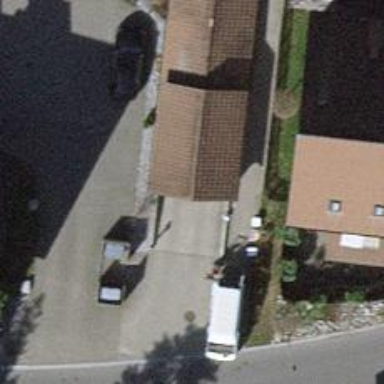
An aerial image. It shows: Parking entrance.